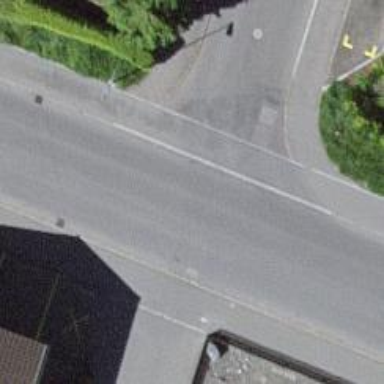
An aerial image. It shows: Unmarked road crossing.